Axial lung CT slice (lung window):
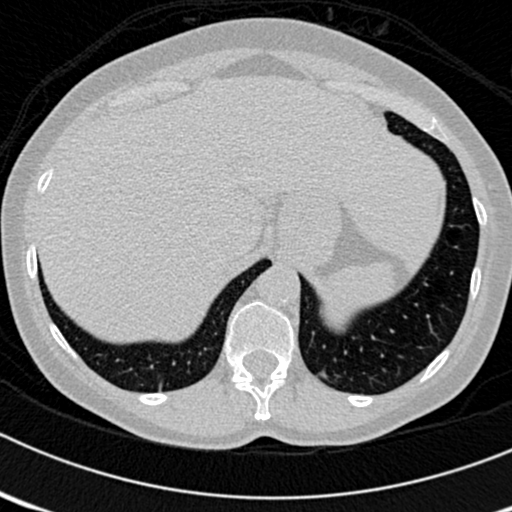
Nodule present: no